Question: I am calling web service through volley. In that web service i am sending three input parameters using json object. but in response i am receiving html response.
and it gives me error. how to get html response in onResponse method? is there any solution to solve this problem?
'''
private void callWebServiceToGetDetails(final String uID, final String oID, final String sToken) {
// initialize the progress dialog and show it
// Showing progress dialog
final ProgressDialog progressDialog = new ProgressDialog(HistoryScreenActivity.this, R.style.ProgressBarTansparent);
progressDialog.setIndeterminate(true);
progressDialog.setCancelable(false);
progressDialog.show();
progressDialog.setContentView(R.layout.custom_progressbar_layout);
String url = WebServices.GET_DETAILS_WEB_SERVICE;
JSONObject jsonObjectChield = new JSONObject();
try {
jsonObjectChield.put("PUID", uID);
jsonObjectChield.put("POID", oID);
jsonObjectChield.put("POPF", "html");
} catch (JSONException e) {
e.printStackTrace();
}
String jsonString = jsonObjectChield.toString();
Log.d("Params","" + jsonString);
final JsonObjectRequest postRequest = new JsonObjectRequest(Request.Method.POST, url, jsonObjectChield, new Response.Listener<JSONObject>() {
@Override
public void onResponse(JSONObject response) {
writeToFile(response.toString());
webViewHistoryDetails.setVisibility(View.VISIBLE);
File file = new File("" + path);
webViewHistoryDetails.loadUrl("file:///" + file + "/report.html");
progressDialog.dismiss();
}
}
// Request a string response from the provided URL.
, new Response.ErrorListener() {
@Override
public void onErrorResponse(VolleyError error) {
// Handle your error types accordingly.For Timeout & No connection error, you can show 'retry' button.
// For AuthFailure, you can re login with user credentials.
// In this case you can check how client is forming the api and debug accordingly.
// For ServerError 5xx, you can do retry or handle accordingly.
if (error instanceof NetworkError) {
Toast.makeText(HistoryScreenActivity.this, "No internet connection", Toast.LENGTH_SHORT).show();
} else if (error instanceof ServerError) {
Toast.makeText(HistoryScreenActivity.this, "Our server is busy please try again later", Toast.LENGTH_SHORT).show();
} else if (error instanceof AuthFailureError) {
Toast.makeText(HistoryScreenActivity.this, "AuthFailure Error please try again later", Toast.LENGTH_SHORT).show();
} else if (error instanceof ParseError) {
Toast.makeText(HistoryScreenActivity.this, "Parse Error please try again later", Toast.LENGTH_SHORT).show();
} else if (error instanceof NoConnectionError) {
Toast.makeText(HistoryScreenActivity.this, "No connection", Toast.LENGTH_SHORT).show();
} else if (error instanceof TimeoutError) {
Toast.makeText(HistoryScreenActivity.this, "Server time out please try again later", Toast.LENGTH_SHORT).show();
}
error.printStackTrace();
progressDialog.dismiss();
}
}) {
@Override
public Map<String, String> getHeaders() throws AuthFailureError {
HashMap<String, String> headers = new HashMap<String, String>();
headers.put("Content-Type", "application/json");
// headers.put("Authorization", "Basic c2NvdHQ6dGlnZXI=");
headers.put("token-id", sToken);
String creds = String.format("%s:%s", "scott", "tiger");
String auth = "Basic " + Base64.encodeToString(creds.getBytes(), Base64.DEFAULT);
headers.put("Authorization", auth);
Log.d("SToken",sToken);
// String creds = String.format("%s:%s", "scott", "tiger");
// String auth = "Basic " + Base64.encodeToString(creds.getBytes(), Base64.DEFAULT);
// headers.put("Authorization", auth);
return headers;
}
};
Volley.newRequestQueue(HistoryScreenActivity.this).add(postRequest);
}
'''
i am getting this error

this is response i am getting in this webservice:
'''
<html>
<head>
<title>Order Details</title>
<style>
body
table td{
font-family: "Roboto Condensed", sans-serif;
color: #656565;
font-size: 14px;
}
</style>
</head>
<body>
<table style="width:100%; cellpadding:0; cellspacing:1;">
<tr style="background:#CDDDF7;">
<td style="text-align:center; padding:20px; font-weight:bold; font-size:22px;">Order</td>
</tr>
<tr>
<td>
<table cellpadding="6" style="width:100%; cellpadding:0; cellspacing:1; background:#F7F7FF; border:1px solid #BEC0CC; border-radius:3px 3px 0px 0px; padding-bottom:15px;">
<tbody>
<tr style="padding-bottom:10px; background-color:#ccc;">
<td style="background-color:F7F7FF; width:20%; font-weight:bold;">
Order Number
</td>
<td style="background-color:F7F7FF; width:30%;">
67
</td>
<td style="background-color:F7F7FF; width:20%; font-weight:bold;">
Order Date
</td>
<td style="background-color:F7F7FF; width:30%;">
2016-07-14
</td>
</tr>
<tr>
<td style="background-color:F7F7FF; width:20%; font-weight:bold;">
Customer Name
</td>
<td style="background-color:F7F7FF; width:30%;">
Optim India
</td>
<td style="background-color:F7F7FF; width:20%; font-weight:bold;">
Cook Name
</td>
<td style="background-color:F7F7FF; width:30%;">
Kuldeep Sonawane
</td>
</tr>
<tr>
<td style="background-color:F7F7FF; width:20%; font-weight:bold;">
Customer Email
</td>
<td style="background-color:F7F7FF; width:30%;">
***id@gmail.com
</td>
<td style="background-color:F7F7FF; width:20%; font-weight:bold;">
Cook Email
</td>
<td style="background-color:F7F7FF; width:30%;">
***id@gmail.com
</td>
</tr>
<tr>
<td style="background-color:F7F7FF; width:20%; font-weight:bold;">
Customer Contact Number
</td>
<td style="background-color:F7F7FF; width:30%; vertical-align:top;">
9876******
</td>
<td style="background-color:F7F7FF; width:20%; font-weight:bold; vertical-align:top;">
cook Contact Number
</td>
<td style="background-color:F7F7FF; width:30%; vertical-align:top;">
9658******
</td>
</tr>
<tr>
<td style="background-color:F7F7FF; width:20%; font-weight:bold; vertical-align:top;">
order status
</td>
<td style="background-color:F7F7FF; width:30%;">
Accepted
</td>
<td style="background-color:F7F7FF; width:20%; font-weight:bold; vertical-align:top;">
Delivery Address
</td>
<td style="background-color:F7F7FF; width:30%; vertical-align:top;">
clg rd, city - Carlsbad, state - California, country - United States, zip code - 422008
</td>
</tr>
</tbody>
</table>
</td>
</tr>
<tr>
<td>
<table cellpadding="4" cellspacing="0" style="width:100%; background:#F7F7FF; border:1px solid #BEC0CC; border-top:0!important; border-radius:0 0 3px 3px;">
<tbody>
<tr style="font-weight:bold;background-color:#CDDDF7;">
<td>
Sr.
</td>
<td >
Dish Name
</td>
<td style="text-align:right;">
Quantity
</td>
<td style="text-align:right;">
Rate
</td>
<td style="text-align:right;">
Discount
</td>
<td style="text-align:right;">
Amount
</td>
</tr><tr style="background-color:#fff;">
<td style="text-align:center;">
1
</td>
<td>
Chicken Tikka Masala
</td>
<td style="text-align:right;">
4
</td>
<td style="text-align:right;">
25000
</td>
<td style="text-align:right;">
0
</td>
<td style="text-align:right;">
100000
</td>
</tr><tr style="background-color:#fff;">
<td style="border-top:1px solid #ccc;" colspan="4"></td>
<td style="border-top:1px solid #ccc;">
<b>Sub Total</b>
</td>
<td style="border-top:1px solid #ccc; text-align:right;">
100000
</td>
</tr>
<tr>
<td style="border-top:1px solid #ccc;" colspan="4"></td>
<td style="background-color:F7F7FF; font-weight:bold;border-top:1px solid #ccc;">
<b>Total</b>
</td>
<td style="background-color:F7F7FF; font-weight:bold; border-top:1px solid #ccc; text-align:right;">
100000
</td>
</tr>
<tr>
<td style="border-top:1px solid #ccc;" colspan="4"></td>
<td style="background-color:F7F7FF; font-weight:bold;border-top:1px solid #ccc;">
<b>Total Discount</b>
</td>
<td style="background-color:F7F7FF; font-weight:bold; border-top:1px solid #ccc; text-align:right;">
0
</td>
</tr>
</tbody>
</table>
</td>
</tr>
</table>
</body>
</html>
'''
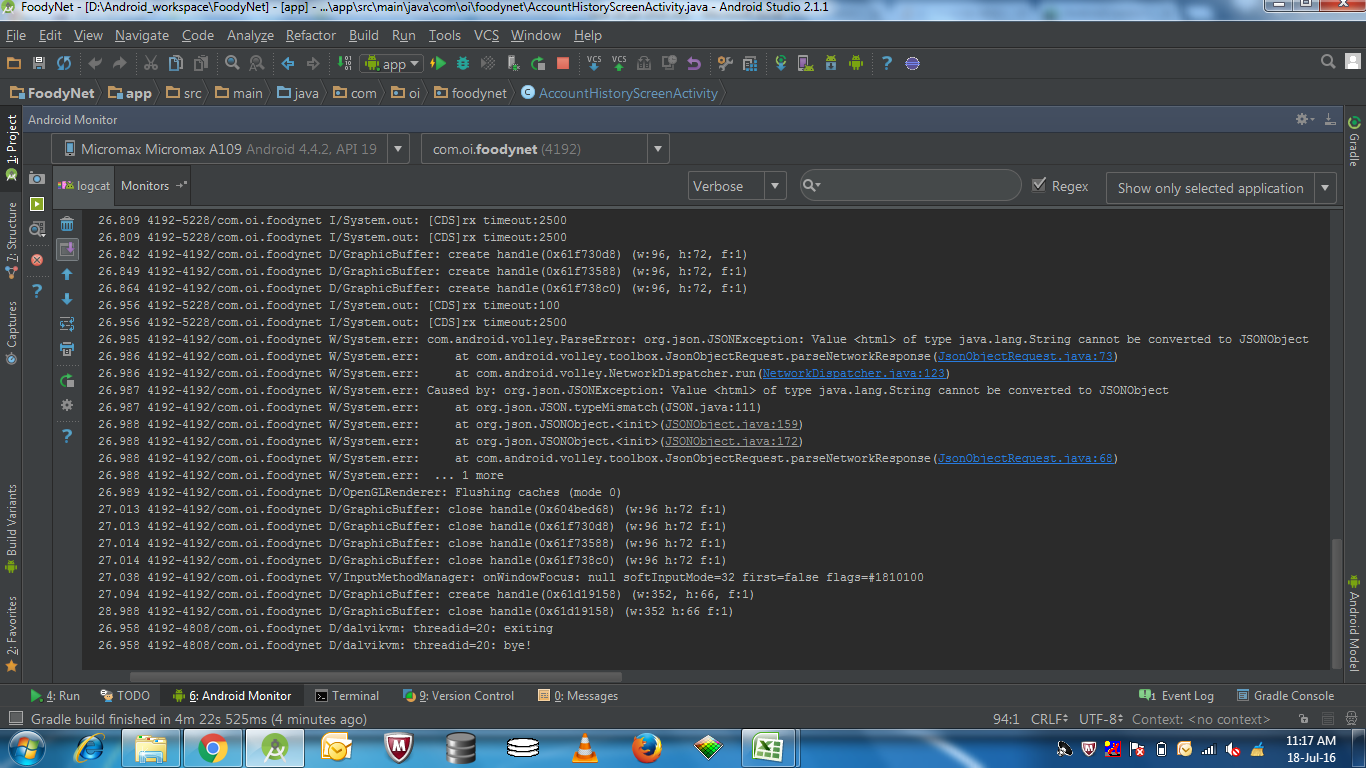
Answer: I think your response from your server is in 'html' format.. in order to parse the 'html' response in 'java' there are some ways, But i personally like <URL>
First in your 'gradle' file add the dependency
'''
compile 'org.jsoup:jsoup:1.8.3' // new version is available i think..
'''
Then parse the 'html' attributes like for example.
'''
Document doc = JSoup.parse(response);
String id = doc.select("input[name=id]").attr("value");
'''
Hope this helps..